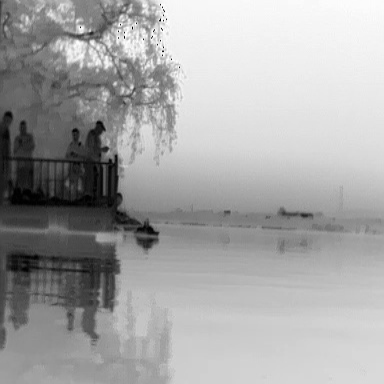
There are two objects shown in the infrared image, including a warship, and a canoe.